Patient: sex M, age 58
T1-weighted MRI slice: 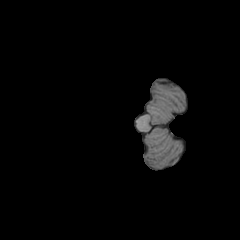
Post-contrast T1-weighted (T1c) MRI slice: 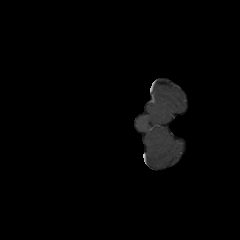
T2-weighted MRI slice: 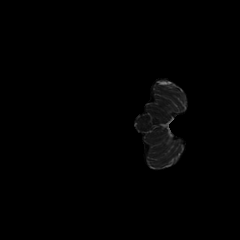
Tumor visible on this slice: no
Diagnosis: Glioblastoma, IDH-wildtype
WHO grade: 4